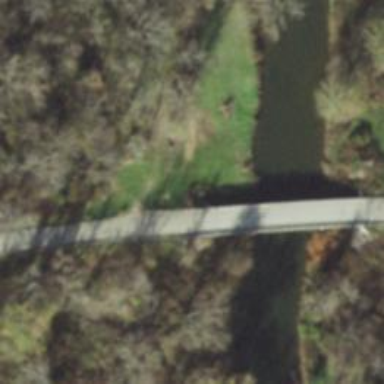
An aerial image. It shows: Unclassified road with bridge.